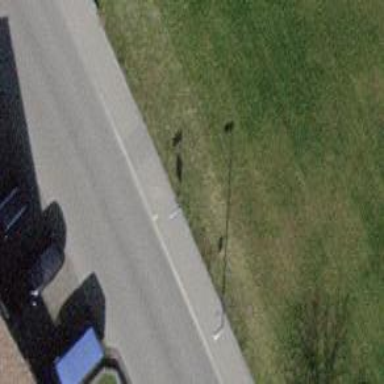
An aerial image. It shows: Bus stop with platform for public transport.